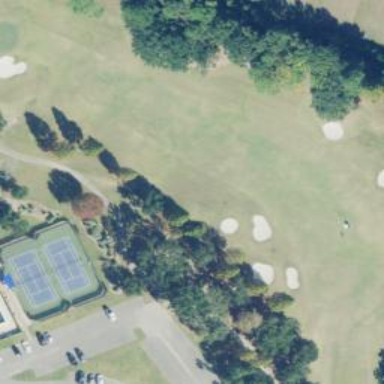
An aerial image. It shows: Grassy area designated as golf fairway.